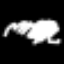
Label: The Eiffel Tower